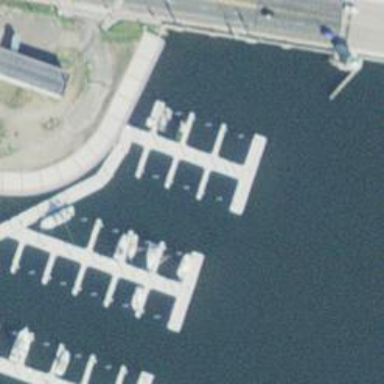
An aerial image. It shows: Man-made pier.